Interaction volume radius: 5 \u00c5
Interaction volume height: 20 \u00c5
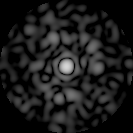
Disorder parameter: 0.822